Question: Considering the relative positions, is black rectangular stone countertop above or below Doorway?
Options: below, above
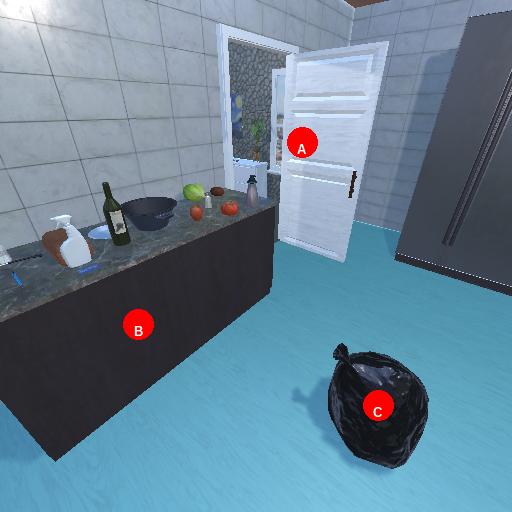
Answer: below